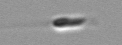
Label: flagellate_morphotype3